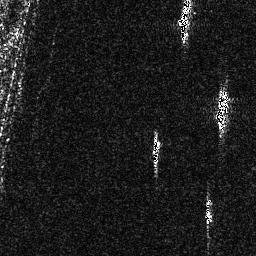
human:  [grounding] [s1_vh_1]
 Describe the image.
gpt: In the satellite image, there is  <ref>1 small ship </ref> <box>[[58, 50, 62, 67, 0]]</box> located at center,  <ref>1 medium ship </ref> <box>[[83, 33, 89, 51, 0]]</box> located at right,  <ref>1 medium ship </ref> <box>[[69, 0, 75, 16, 0]]</box> located at top right.